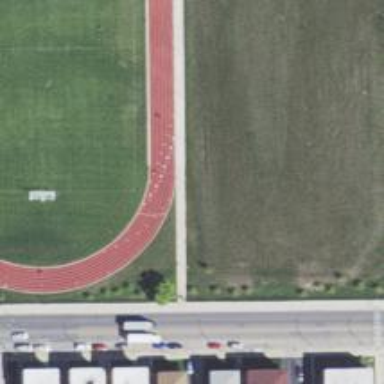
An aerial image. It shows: Track in leisure land.